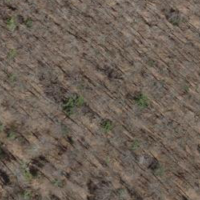
EUNIS habitat code: 41
Species observed at this site:
Melittis melissophyllum